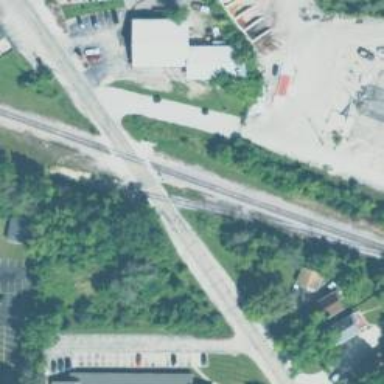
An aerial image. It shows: Railway level crossing.